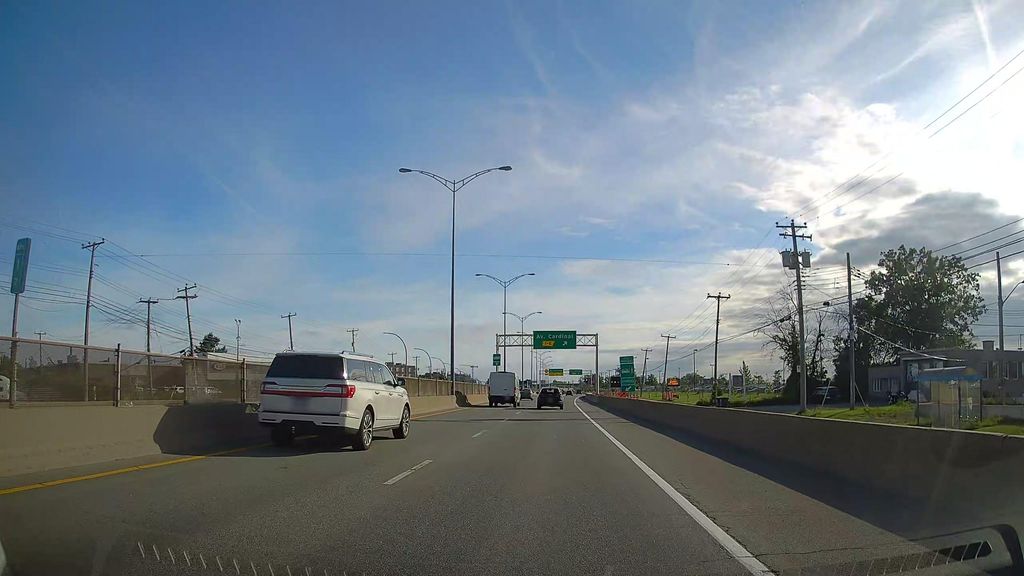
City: montreal